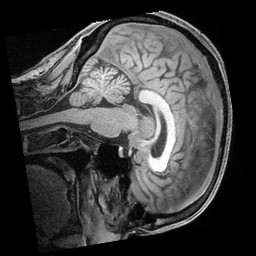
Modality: T1w
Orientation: sagittal
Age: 46
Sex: male
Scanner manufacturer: siemens
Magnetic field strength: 3 T
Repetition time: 2.4 s
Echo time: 0.00195 s